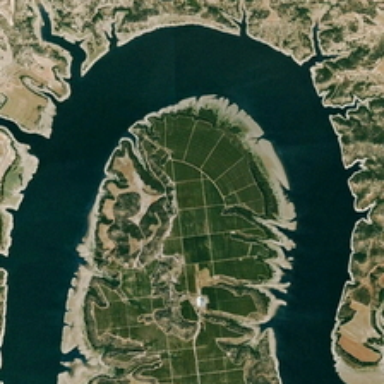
A small amount of trees were planted on bare land .